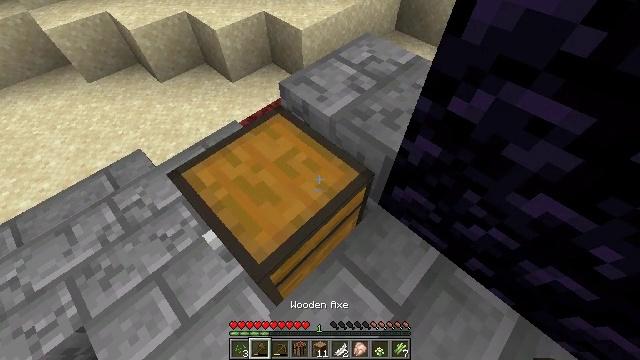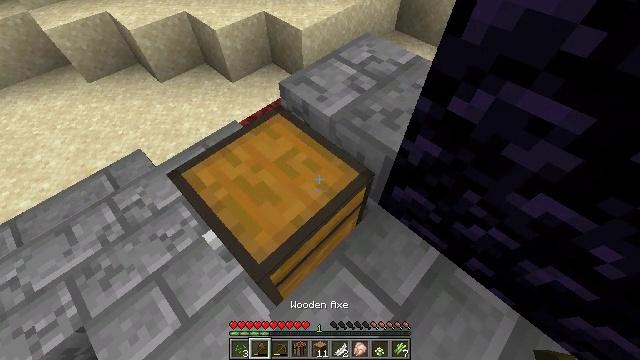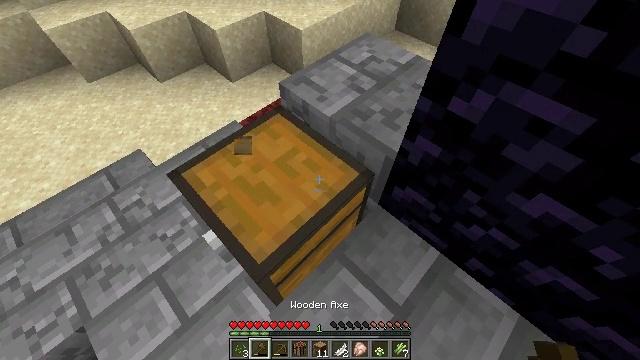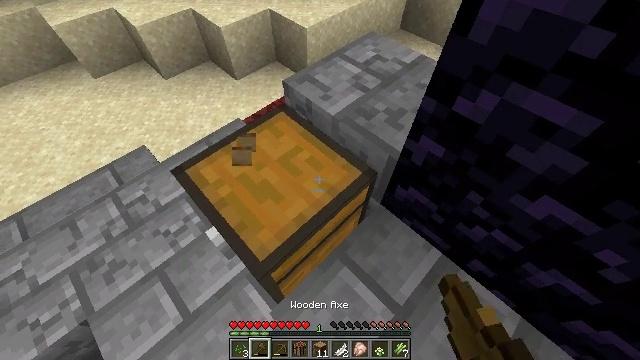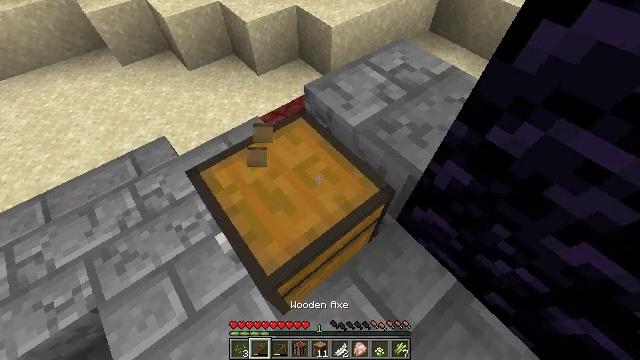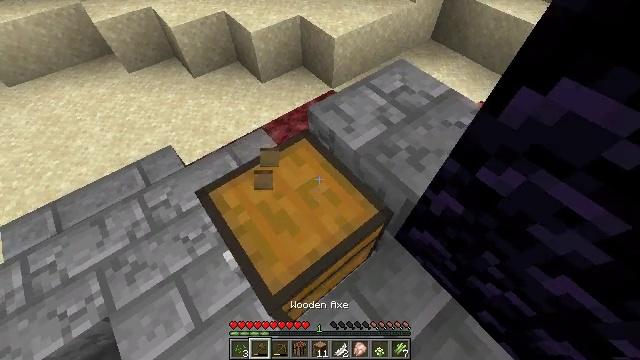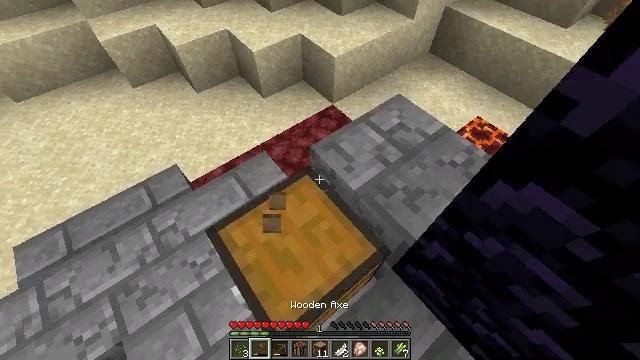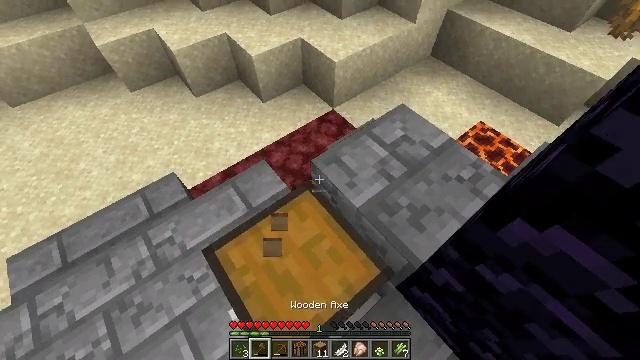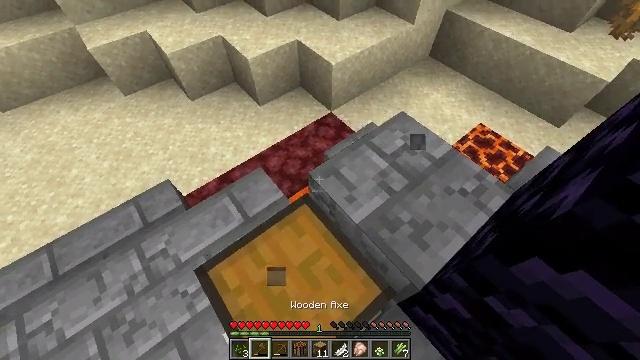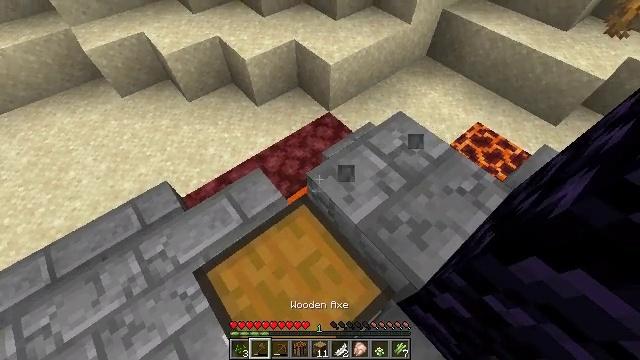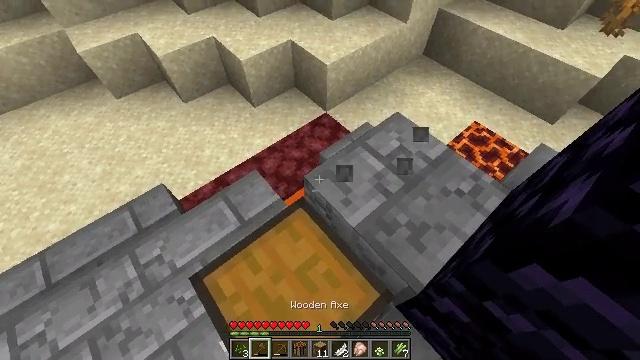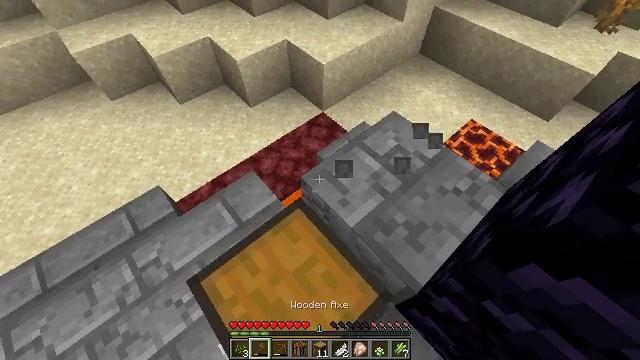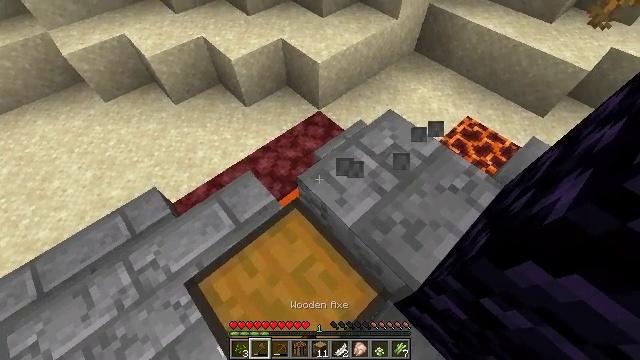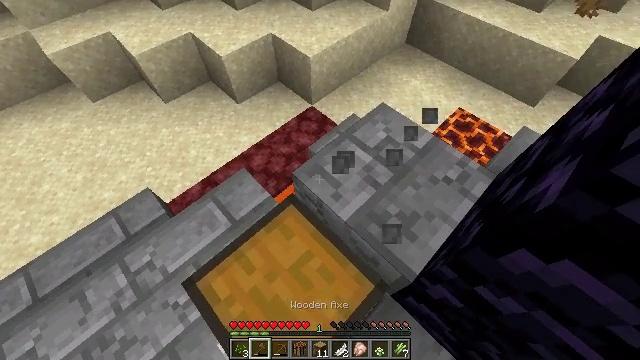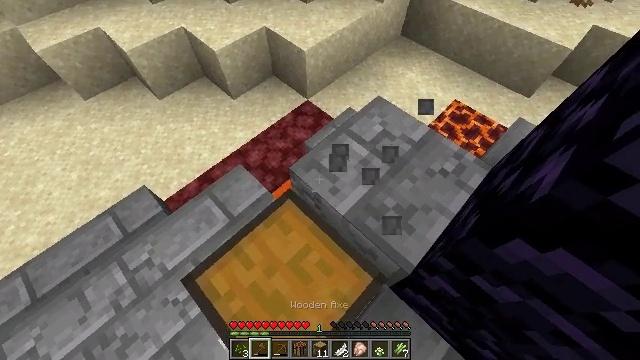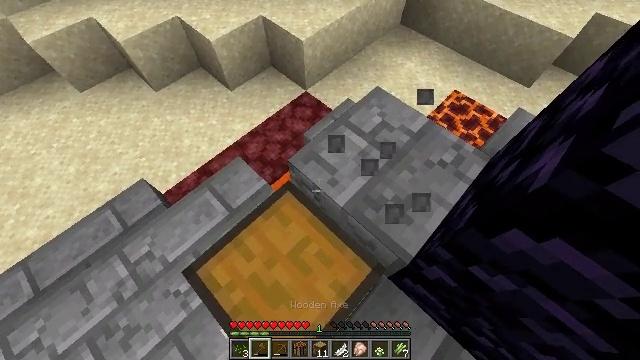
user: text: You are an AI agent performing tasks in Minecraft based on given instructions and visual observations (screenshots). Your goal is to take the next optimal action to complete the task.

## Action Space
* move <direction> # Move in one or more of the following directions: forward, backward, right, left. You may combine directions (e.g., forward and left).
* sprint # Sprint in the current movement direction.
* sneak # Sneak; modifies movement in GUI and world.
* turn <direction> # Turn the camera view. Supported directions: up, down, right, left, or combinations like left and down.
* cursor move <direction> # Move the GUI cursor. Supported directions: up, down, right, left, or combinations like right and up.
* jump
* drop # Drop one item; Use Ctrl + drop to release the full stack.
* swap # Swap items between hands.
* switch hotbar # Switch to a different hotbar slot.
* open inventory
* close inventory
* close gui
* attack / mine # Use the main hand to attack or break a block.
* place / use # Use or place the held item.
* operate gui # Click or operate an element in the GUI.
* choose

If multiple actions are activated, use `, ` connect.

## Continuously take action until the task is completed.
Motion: motion action
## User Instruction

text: Gather the chest from its place.
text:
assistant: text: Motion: no_op
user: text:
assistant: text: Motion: attack / mine
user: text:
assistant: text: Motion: turn left, attack / mine
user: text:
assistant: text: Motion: move forward, turn left
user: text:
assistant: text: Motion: move forward
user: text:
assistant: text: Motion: move forward
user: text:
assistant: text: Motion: attack / mine
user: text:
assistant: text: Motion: attack / mine
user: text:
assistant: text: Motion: attack / mine
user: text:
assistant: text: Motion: attack / mine
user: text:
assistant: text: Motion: attack / mine
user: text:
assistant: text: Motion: turn right, attack / mine
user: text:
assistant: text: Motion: turn right and down, attack / mine
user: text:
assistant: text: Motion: turn right and down, attack / mine
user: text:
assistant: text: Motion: turn down, attack / mine
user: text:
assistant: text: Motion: turn down, attack / mine
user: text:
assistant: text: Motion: turn down, attack / mine
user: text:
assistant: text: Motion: turn down, attack / mine
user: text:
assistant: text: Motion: turn down, attack / mine
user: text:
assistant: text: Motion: turn left and down, attack / mine
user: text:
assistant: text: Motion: turn left and down, attack / mine
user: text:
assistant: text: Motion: attack / mine
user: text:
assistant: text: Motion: attack / mine
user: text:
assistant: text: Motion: attack / mine
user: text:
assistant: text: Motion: attack / mine
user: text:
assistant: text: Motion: attack / mine
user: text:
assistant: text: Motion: attack / mine
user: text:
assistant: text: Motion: attack / mine
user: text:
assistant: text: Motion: attack / mine
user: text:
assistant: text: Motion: attack / mine